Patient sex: F
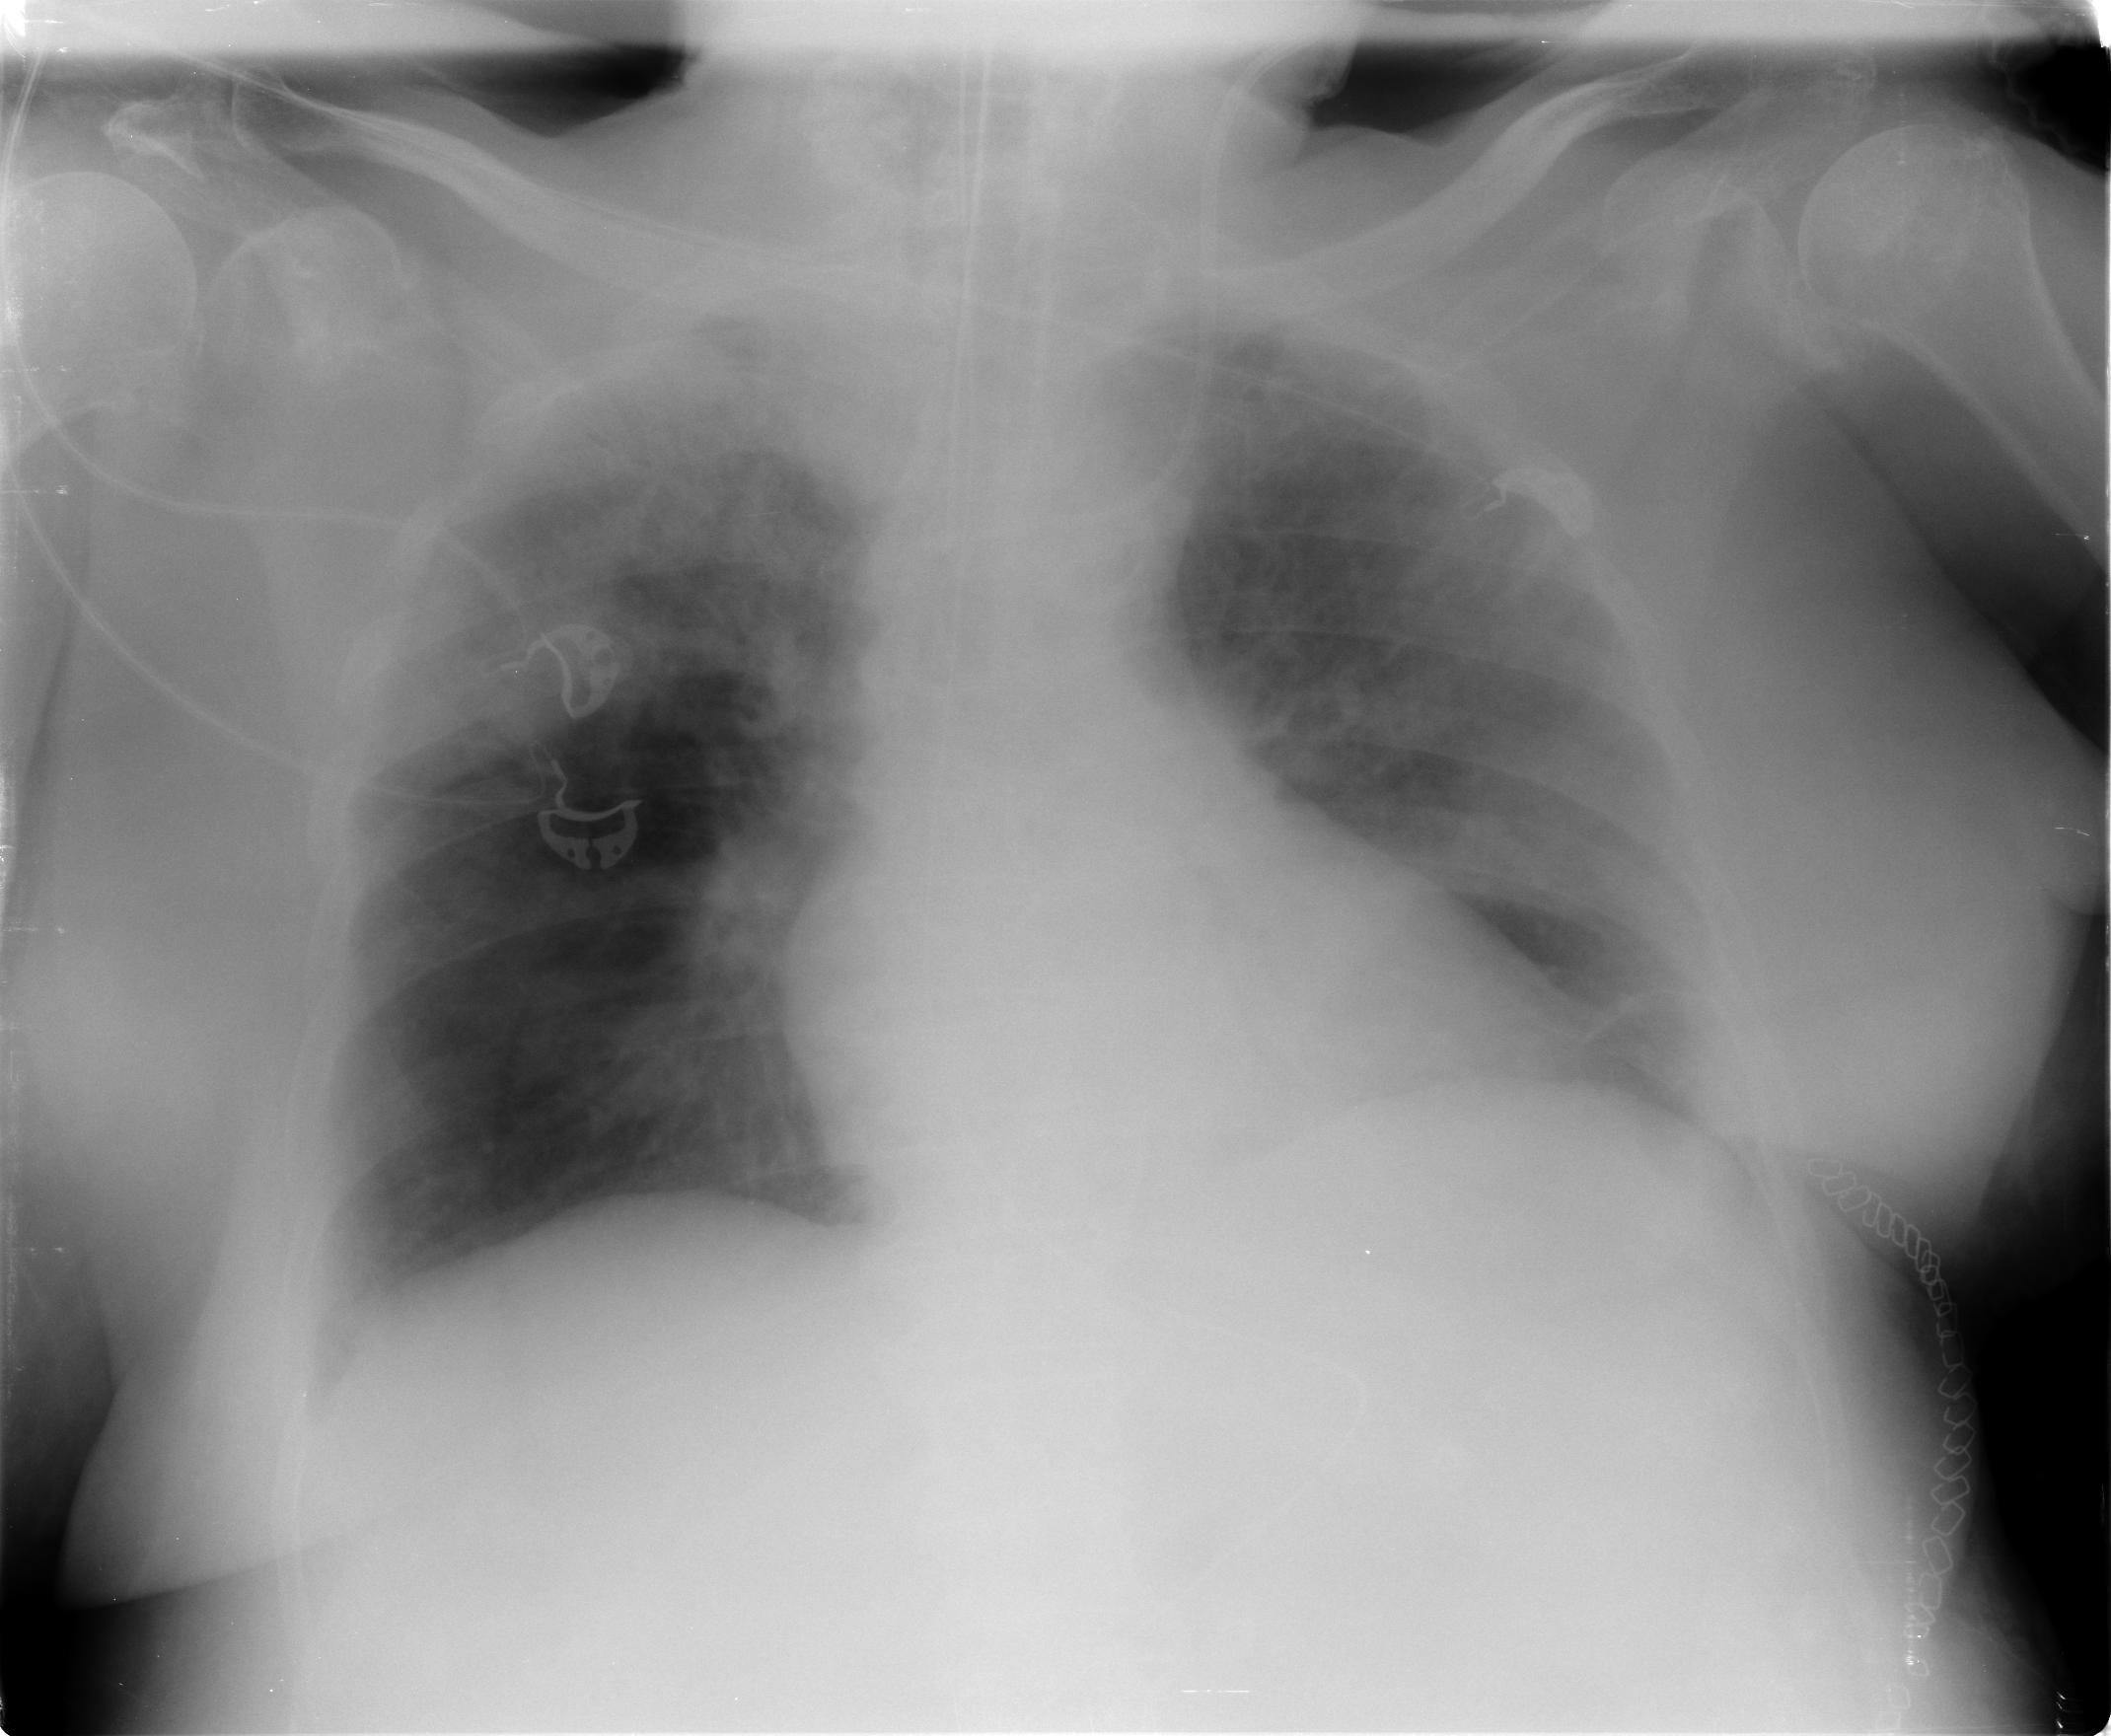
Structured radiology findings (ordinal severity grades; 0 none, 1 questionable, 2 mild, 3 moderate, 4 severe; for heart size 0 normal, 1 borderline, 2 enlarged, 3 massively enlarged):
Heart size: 0
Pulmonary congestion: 2
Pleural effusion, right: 0
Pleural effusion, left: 2
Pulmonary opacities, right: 2
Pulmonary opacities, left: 3
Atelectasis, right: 2
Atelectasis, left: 2